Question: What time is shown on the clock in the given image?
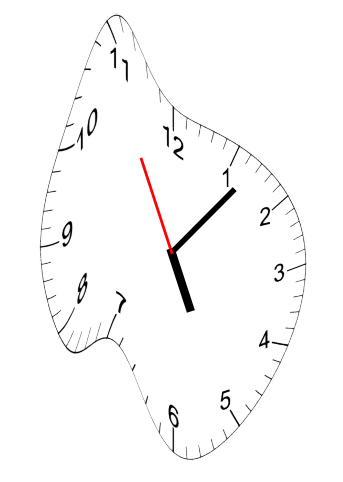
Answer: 05:06:55